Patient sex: F
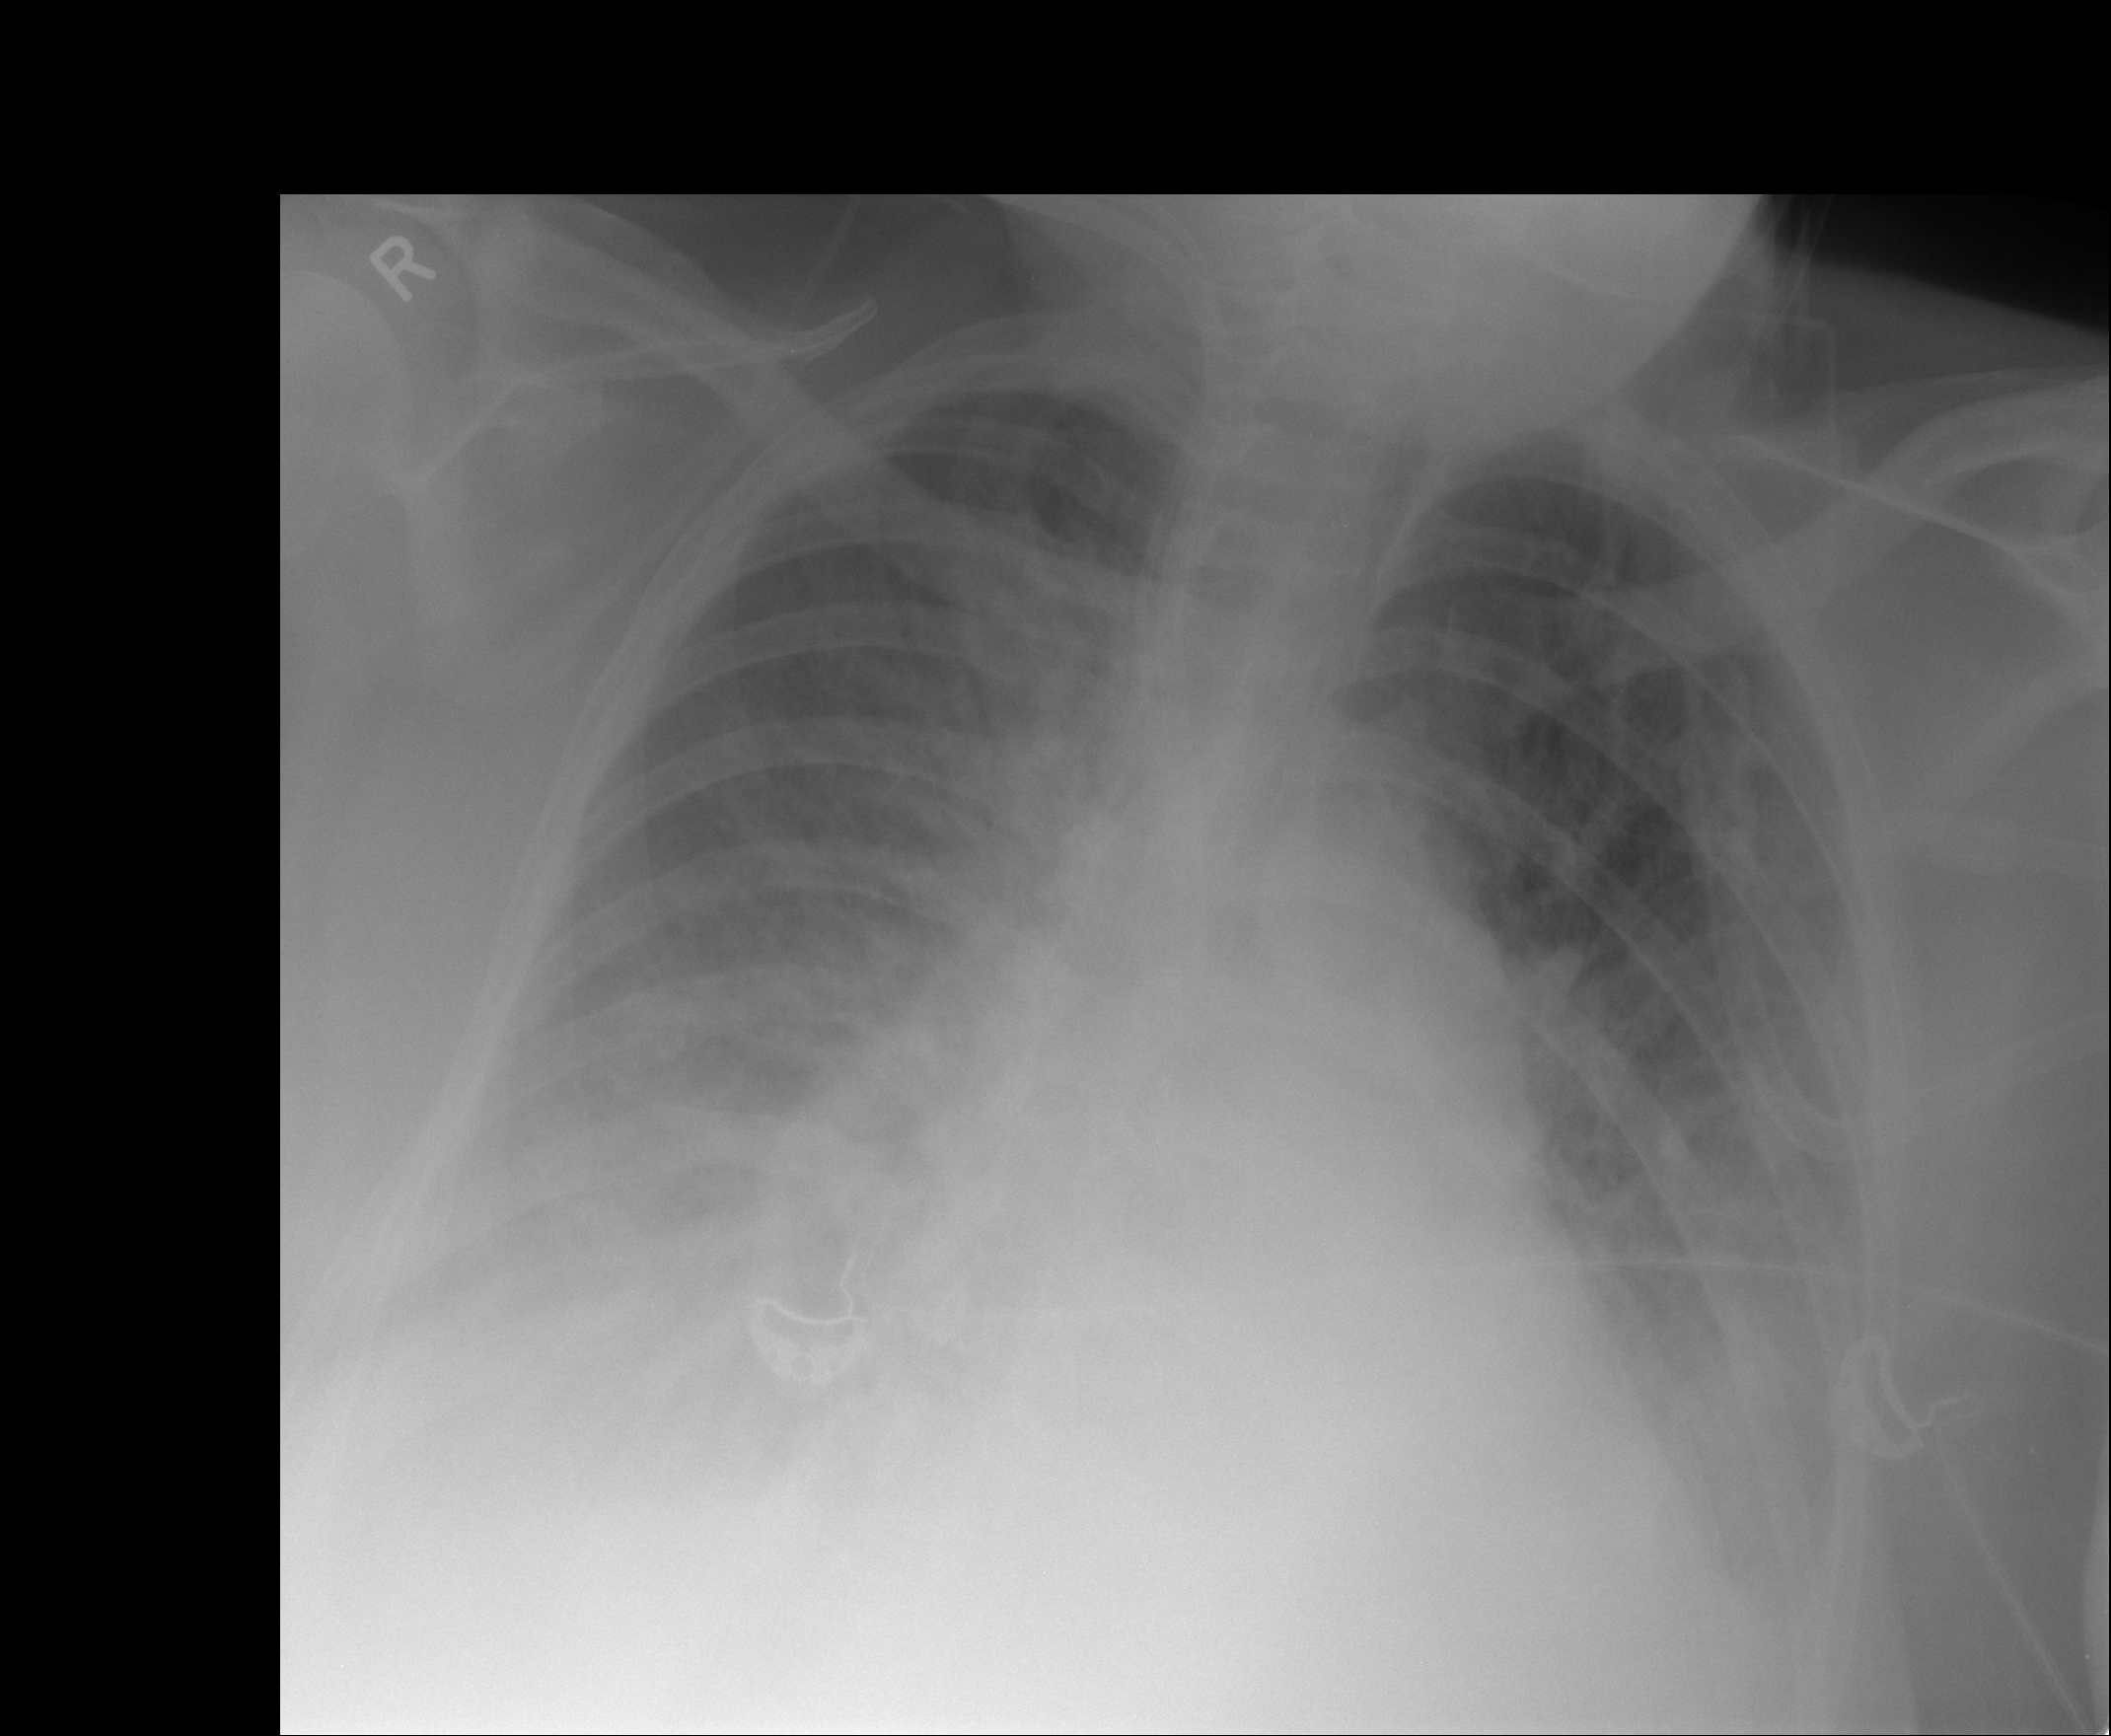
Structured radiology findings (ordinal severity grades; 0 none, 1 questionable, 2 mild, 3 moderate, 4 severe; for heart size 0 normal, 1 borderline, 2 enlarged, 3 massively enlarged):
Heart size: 2
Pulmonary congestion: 3
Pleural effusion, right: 3
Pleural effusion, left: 2
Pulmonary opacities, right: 0
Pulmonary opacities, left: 0
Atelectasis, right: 3
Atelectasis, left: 2